Question: I have some values in my tables that are type of Int32, others of datetime which are nullable.
And what I want is when the user doesn't fill the textbox to insert a null value instead of ""(whitespace) which is incorrect type for my field.

I have tried ideas like:
'''
insertActor.Parameters.AddWithValue("@School2StartYear", String.IsNullOrWhiteSpace(txtSchool2StartYear.Text) ? (object)DBNull.Value : (object)Int16.Parse(txtSchool2StartYear.Text));
'''
I have to do this for my
I also seen the '.validate()' function by jQuery but I didn't tried it at all.
I have also seen this idea: '[DisplayFormat(ConvertEmptyStringToNull = true)]'
Do I have to do it in Database? When a '' is added convert it to NULL?
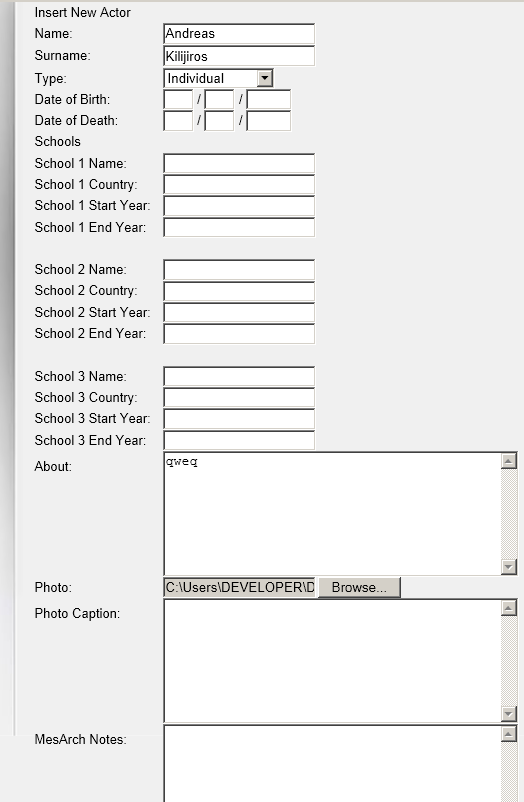
Answer: The exception is probably caused because the result of the statement is null, not because your input values are incorrect. Try splitting apart the execution like this:
'''
object result = insertActor.ExecuteScalar();
newID = Int32.Parse(result.ToString());
'''
I would suspect that result is null, which is causing a NullReferenceException when the ToString method is called.
Is the new id supposed to be coming from a return statement, an output parameter, a select statement?